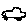
Label: car